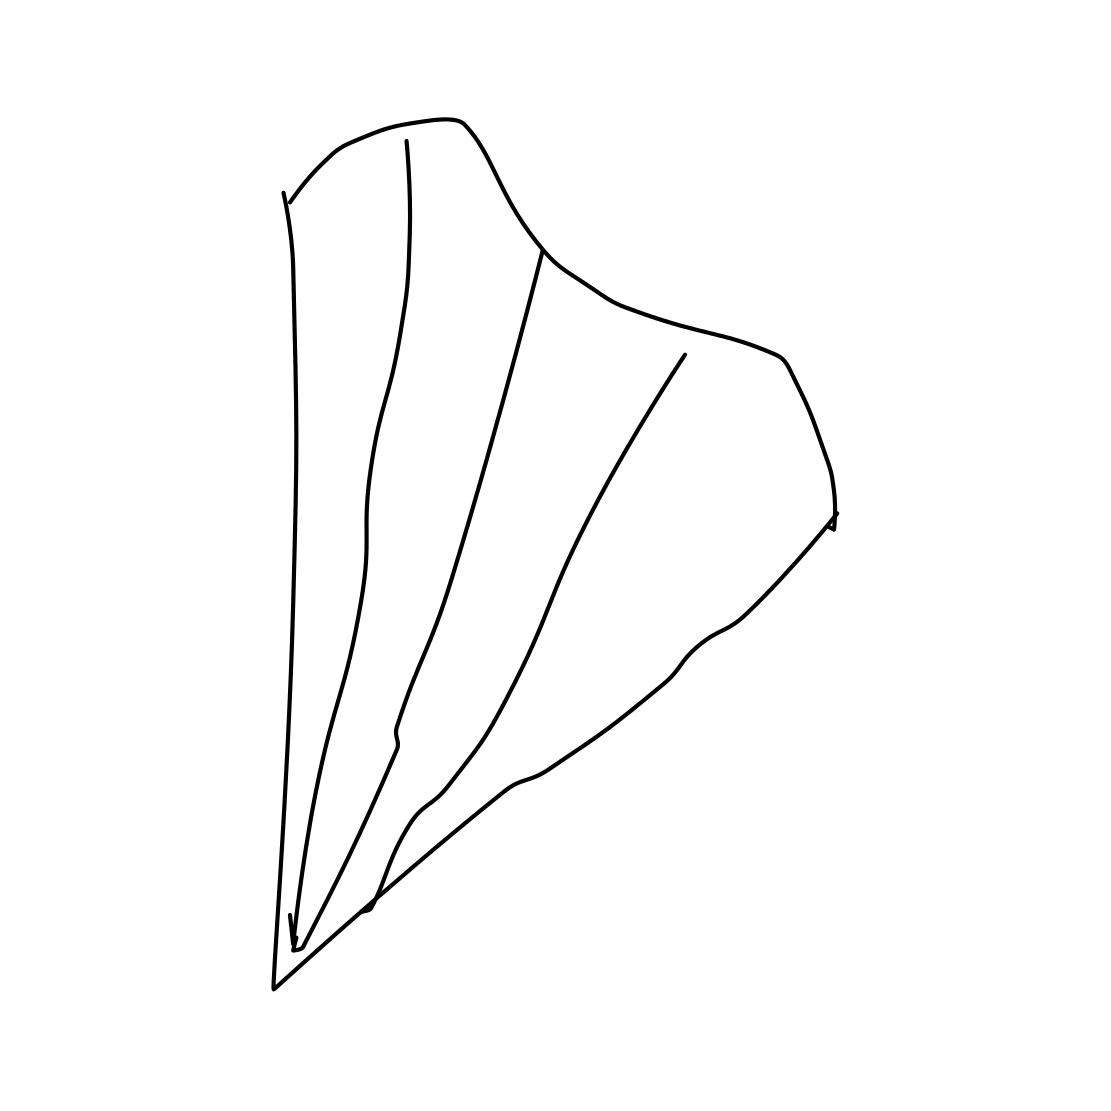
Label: harp